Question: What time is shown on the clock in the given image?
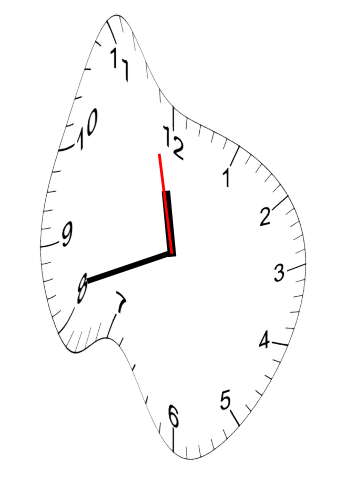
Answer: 11:41:58